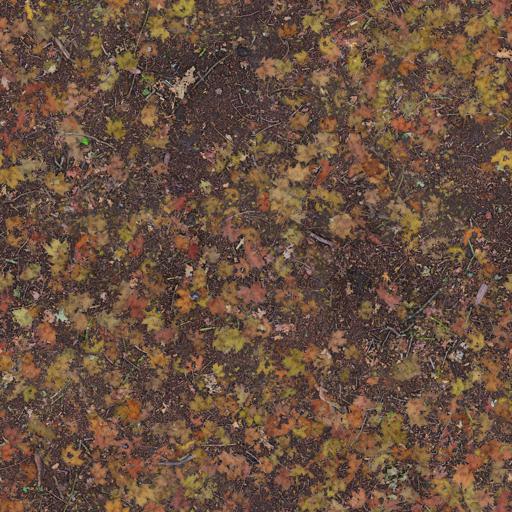
Tags: brown dirt dirty ground leaf leaves mud